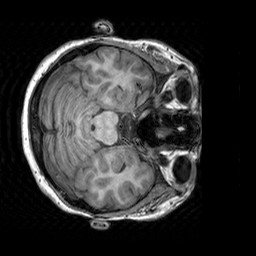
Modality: T1w
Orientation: axial
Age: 22
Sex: female
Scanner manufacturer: siemens
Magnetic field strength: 3 T
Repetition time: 2.3 s
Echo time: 0.00303 s